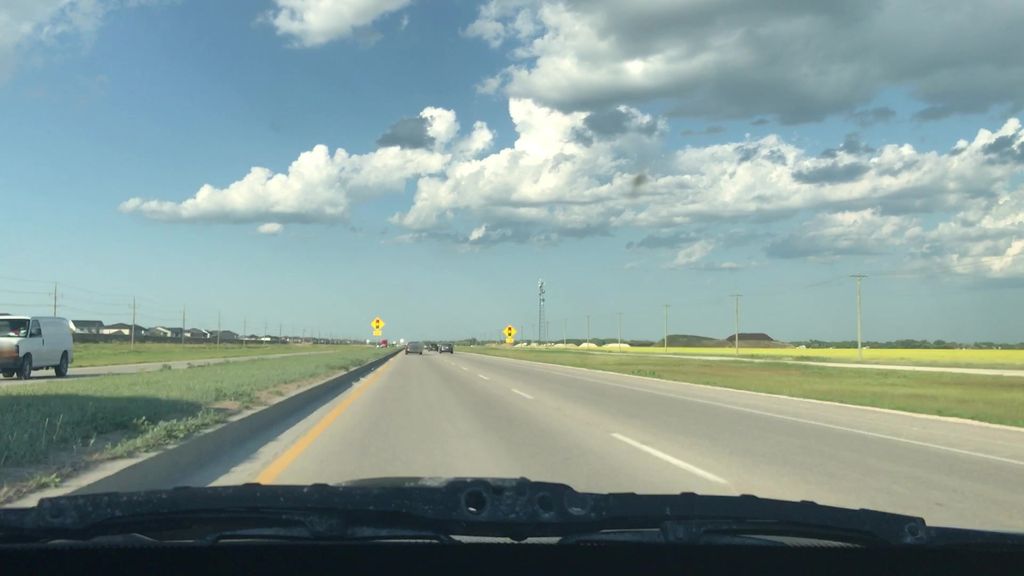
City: winnipeg